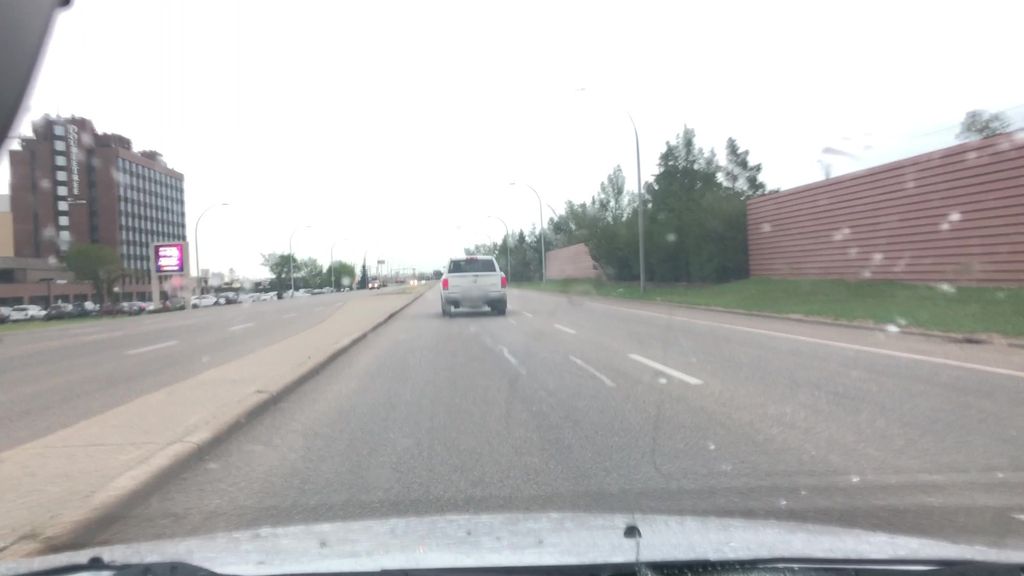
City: edmonton